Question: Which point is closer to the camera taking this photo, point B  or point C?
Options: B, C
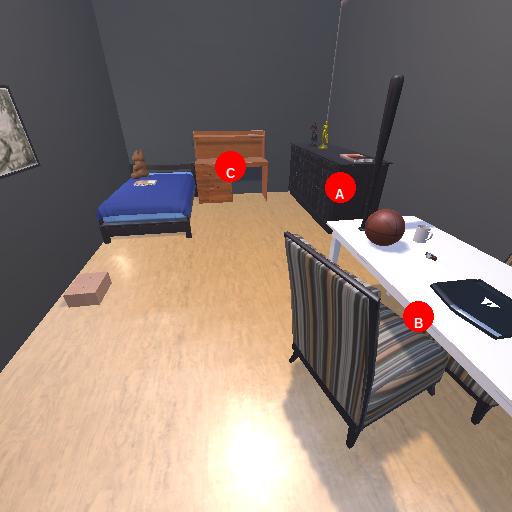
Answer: B